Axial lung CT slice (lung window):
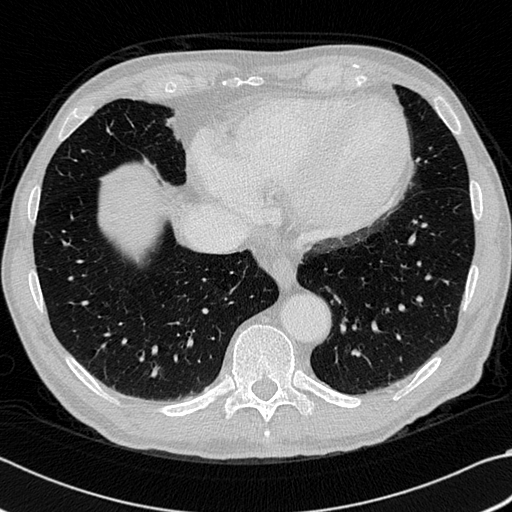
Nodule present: no